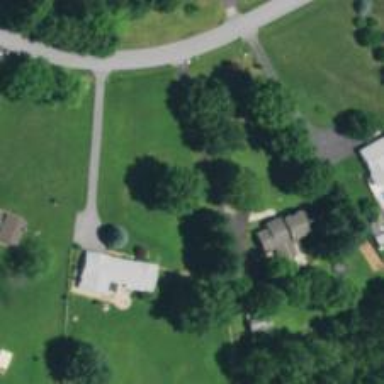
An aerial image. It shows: Driveway.